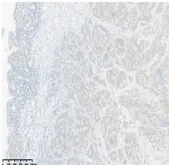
Pathologic examination. And gastrin.
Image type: pathology (immunostaining)